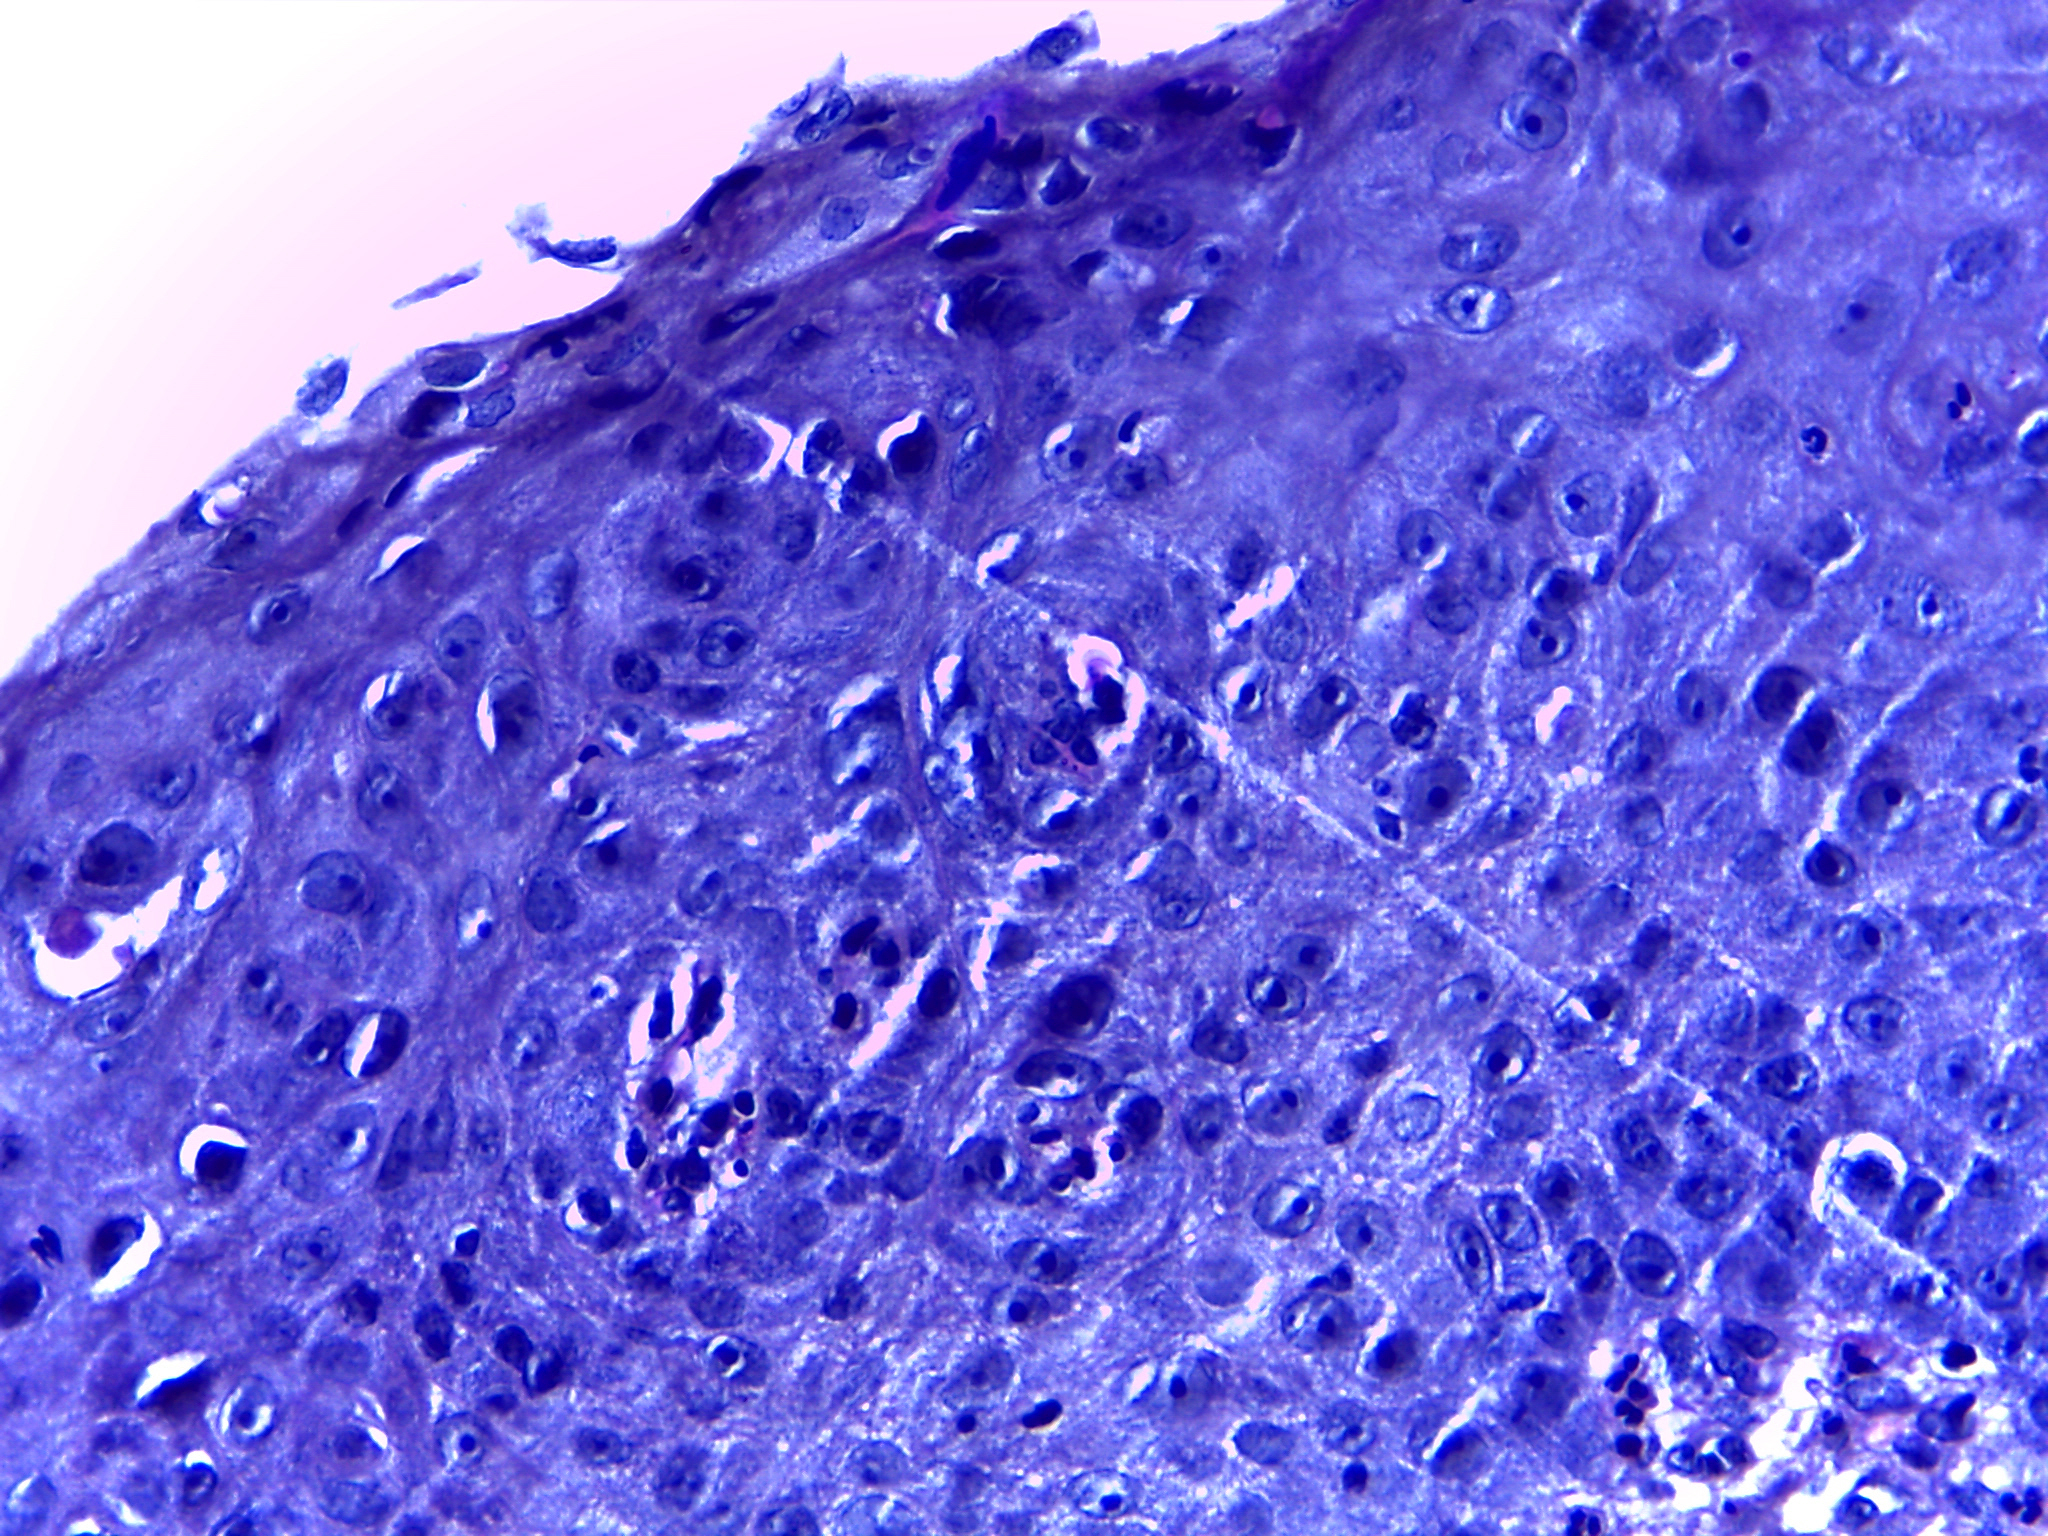
Diagnosis: OSCC